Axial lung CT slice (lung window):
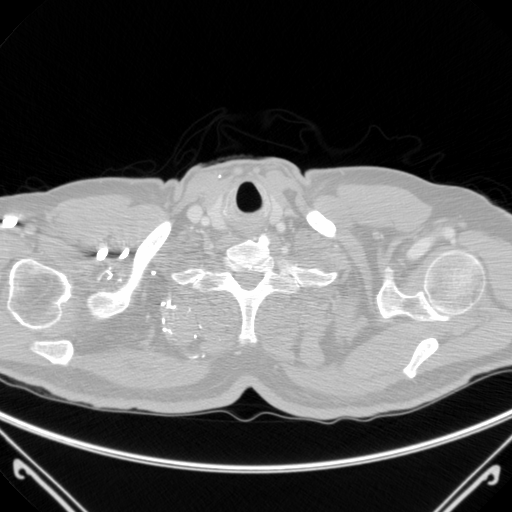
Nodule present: no